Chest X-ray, PA view. Patient: 59 years old, sex M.
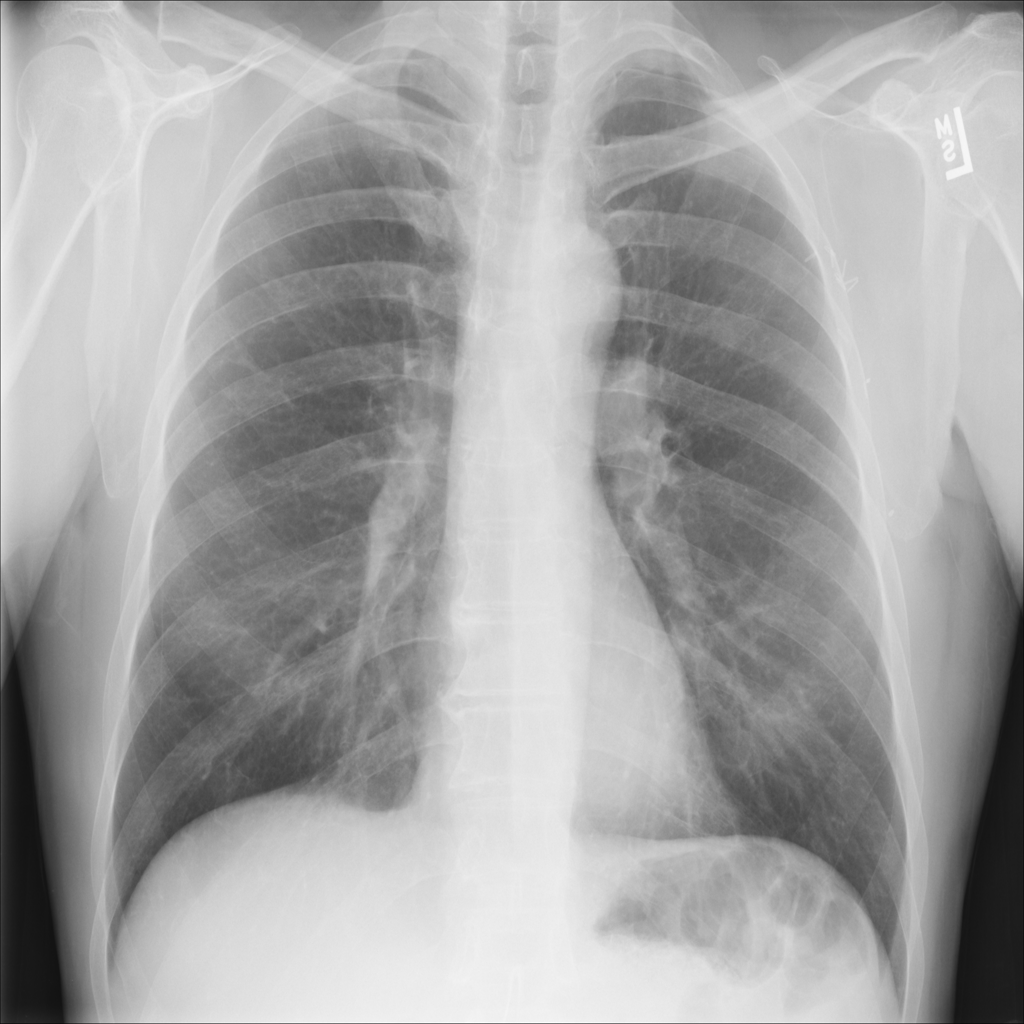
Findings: No Finding